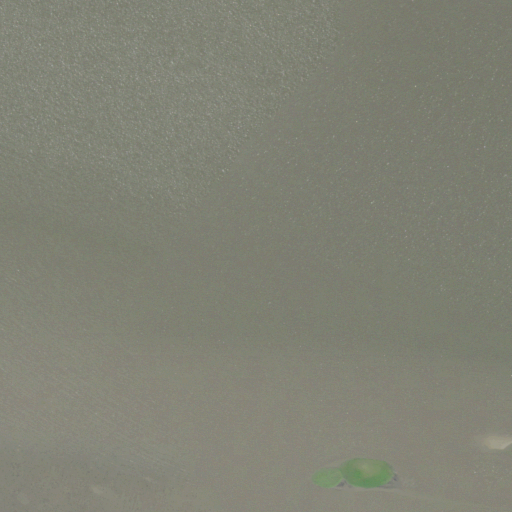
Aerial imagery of island in South Carolina named Marsh Island containing only open water